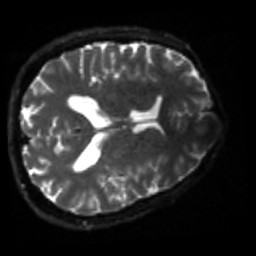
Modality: sbref
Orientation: axial
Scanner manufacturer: siemens
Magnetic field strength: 3 T
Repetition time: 4 s
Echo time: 0.0594 s